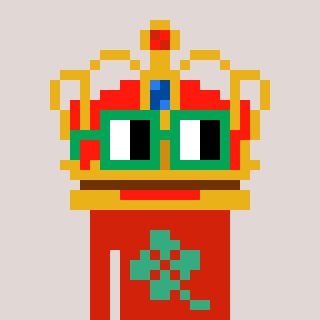
a pixel art character with square green glasses, a crown-shaped head and a red-colored body on a warm background